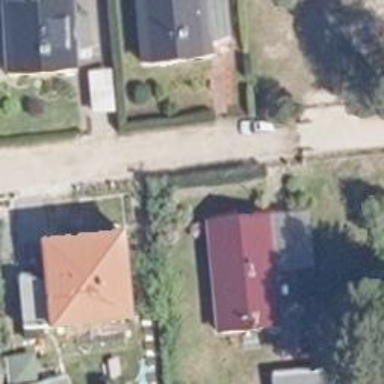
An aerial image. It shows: Residential road with compacted surface.